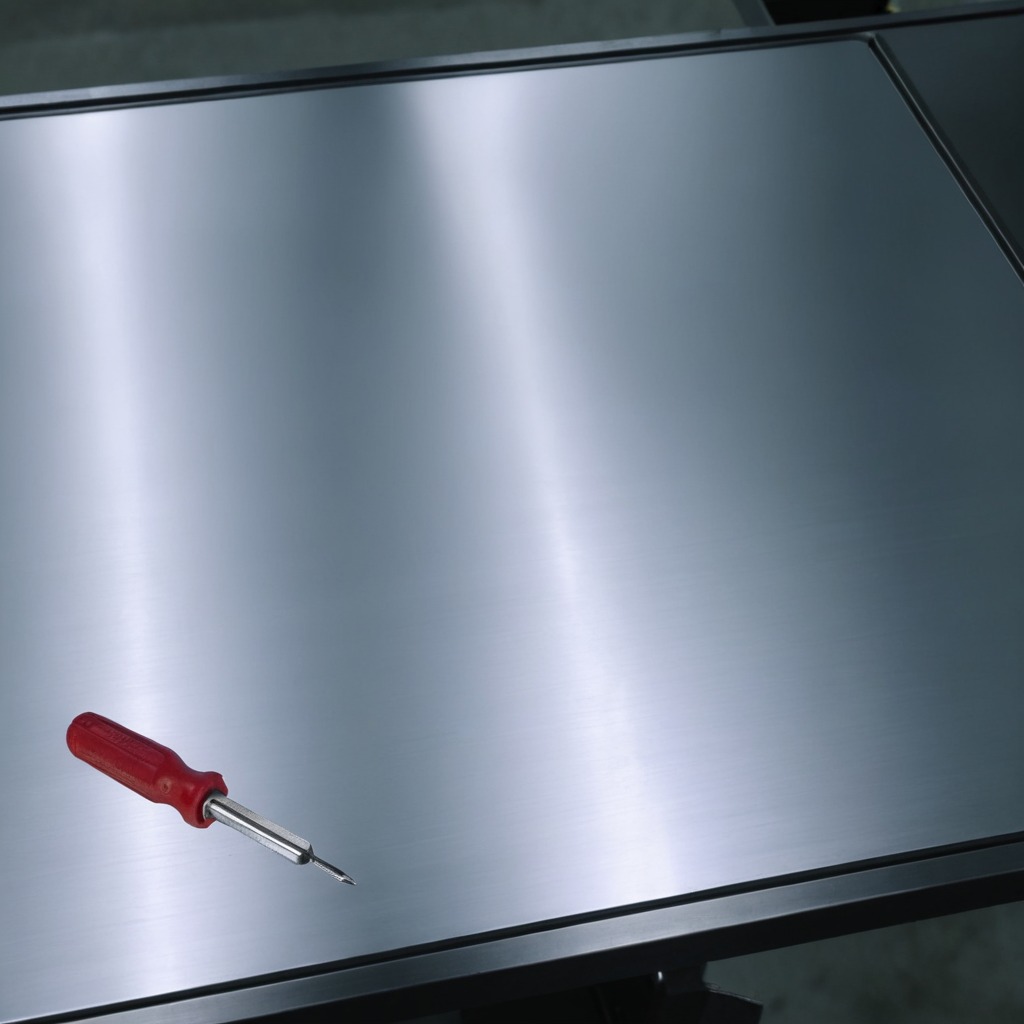
A screwdriver lies on a metal table in a machine shop under fluorescent lights.